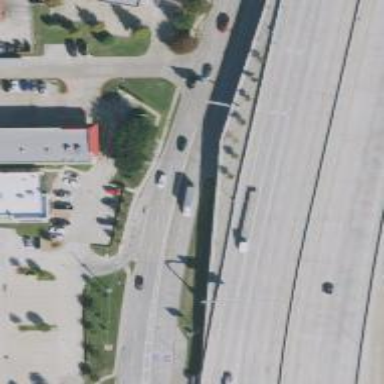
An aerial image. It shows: Secondary road with frontage road.